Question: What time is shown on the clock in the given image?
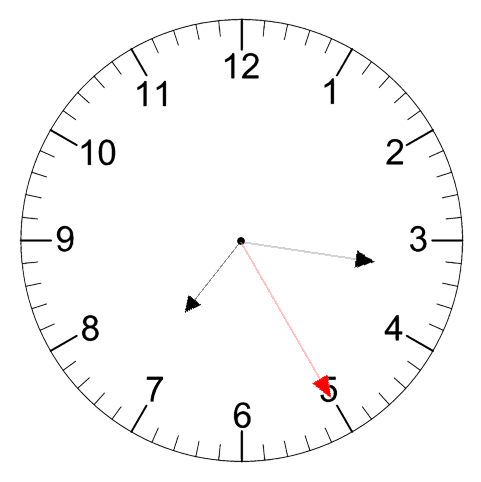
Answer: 07:16:25